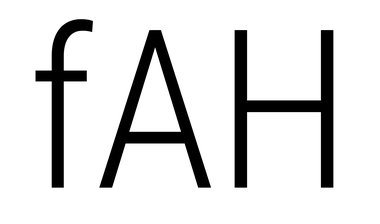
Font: Roboto_Condensed_Light